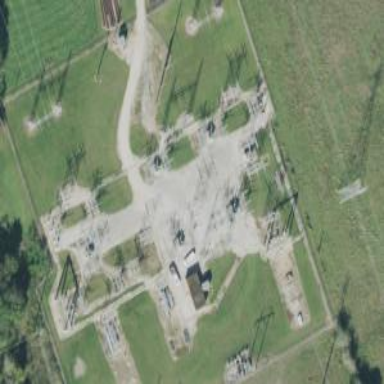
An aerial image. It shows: Switch used for power control.